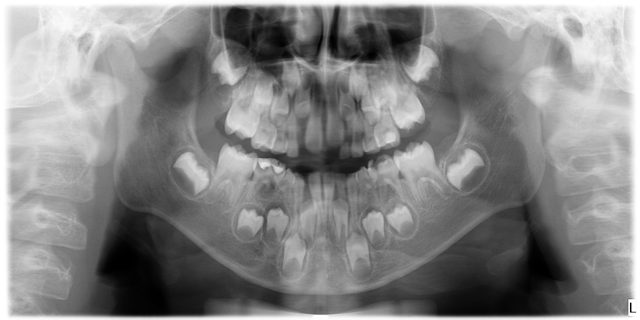
child